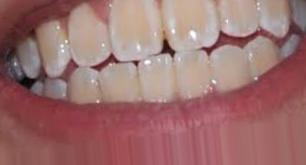
Condition: Tooth Discoloration